Question: I have a table, it has datetime fields for 'intime' and 'outtime'.
what I want to do is loop through the table with a query and change the intime to the previous records outtime.
this way there will be a constant flow through my data with no 'time losses'
The image below shows my table currently and what I want to achieve.

You can find a fiddle for this example here:
<URL>
Now I understand that the table design etc is not optimal, just looking for the logic on how to get this working.
to summarize.
how do I make the 'inTime' equal to the latest 'outtime' before the current intime?
soe logic of what I am trying to do is below but does not work correctly...
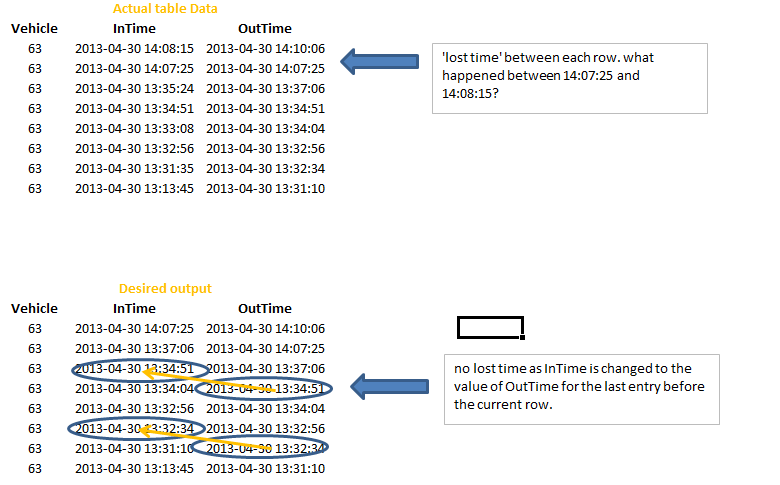
Answer: The 'ifnull' is needed just to display the first 'intime' correctly.
'''
SELECT mov.vehicle,
ifnull((SELECT max(temp.outtime)
FROM movement temp
WHERE temp.outtime< mov.intime),mov.intime) as intime_calc,
mov.outtime
FROM movement mov
ORDER BY mov.intime
'''
<URL>
If you have some records where the 'intime' is already equal to the previous record 'outtime' you might want to change the query to:
'''
SELECT mov.vehicle,
ifnull((SELECT max(temp.outtime)
FROM movement temp
WHERE temp.outtime<= mov.intime
AND mov.ID <> temp.ID),mov.intime) as intime_calc,
mov.outtime
FROM movement mov
ORDER BY mov.intime
'''